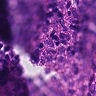
Metastatic tissue present: yes